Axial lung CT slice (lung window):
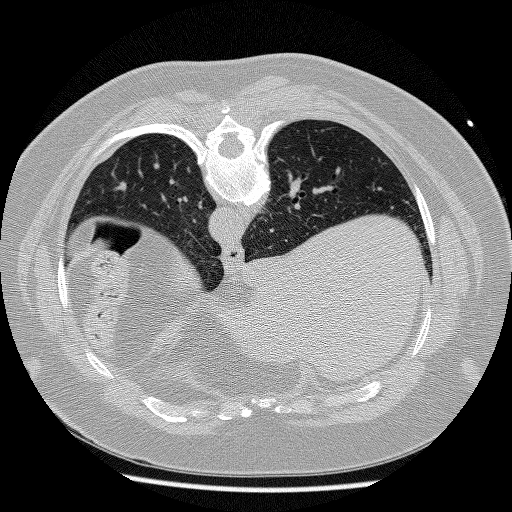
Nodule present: no